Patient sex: M
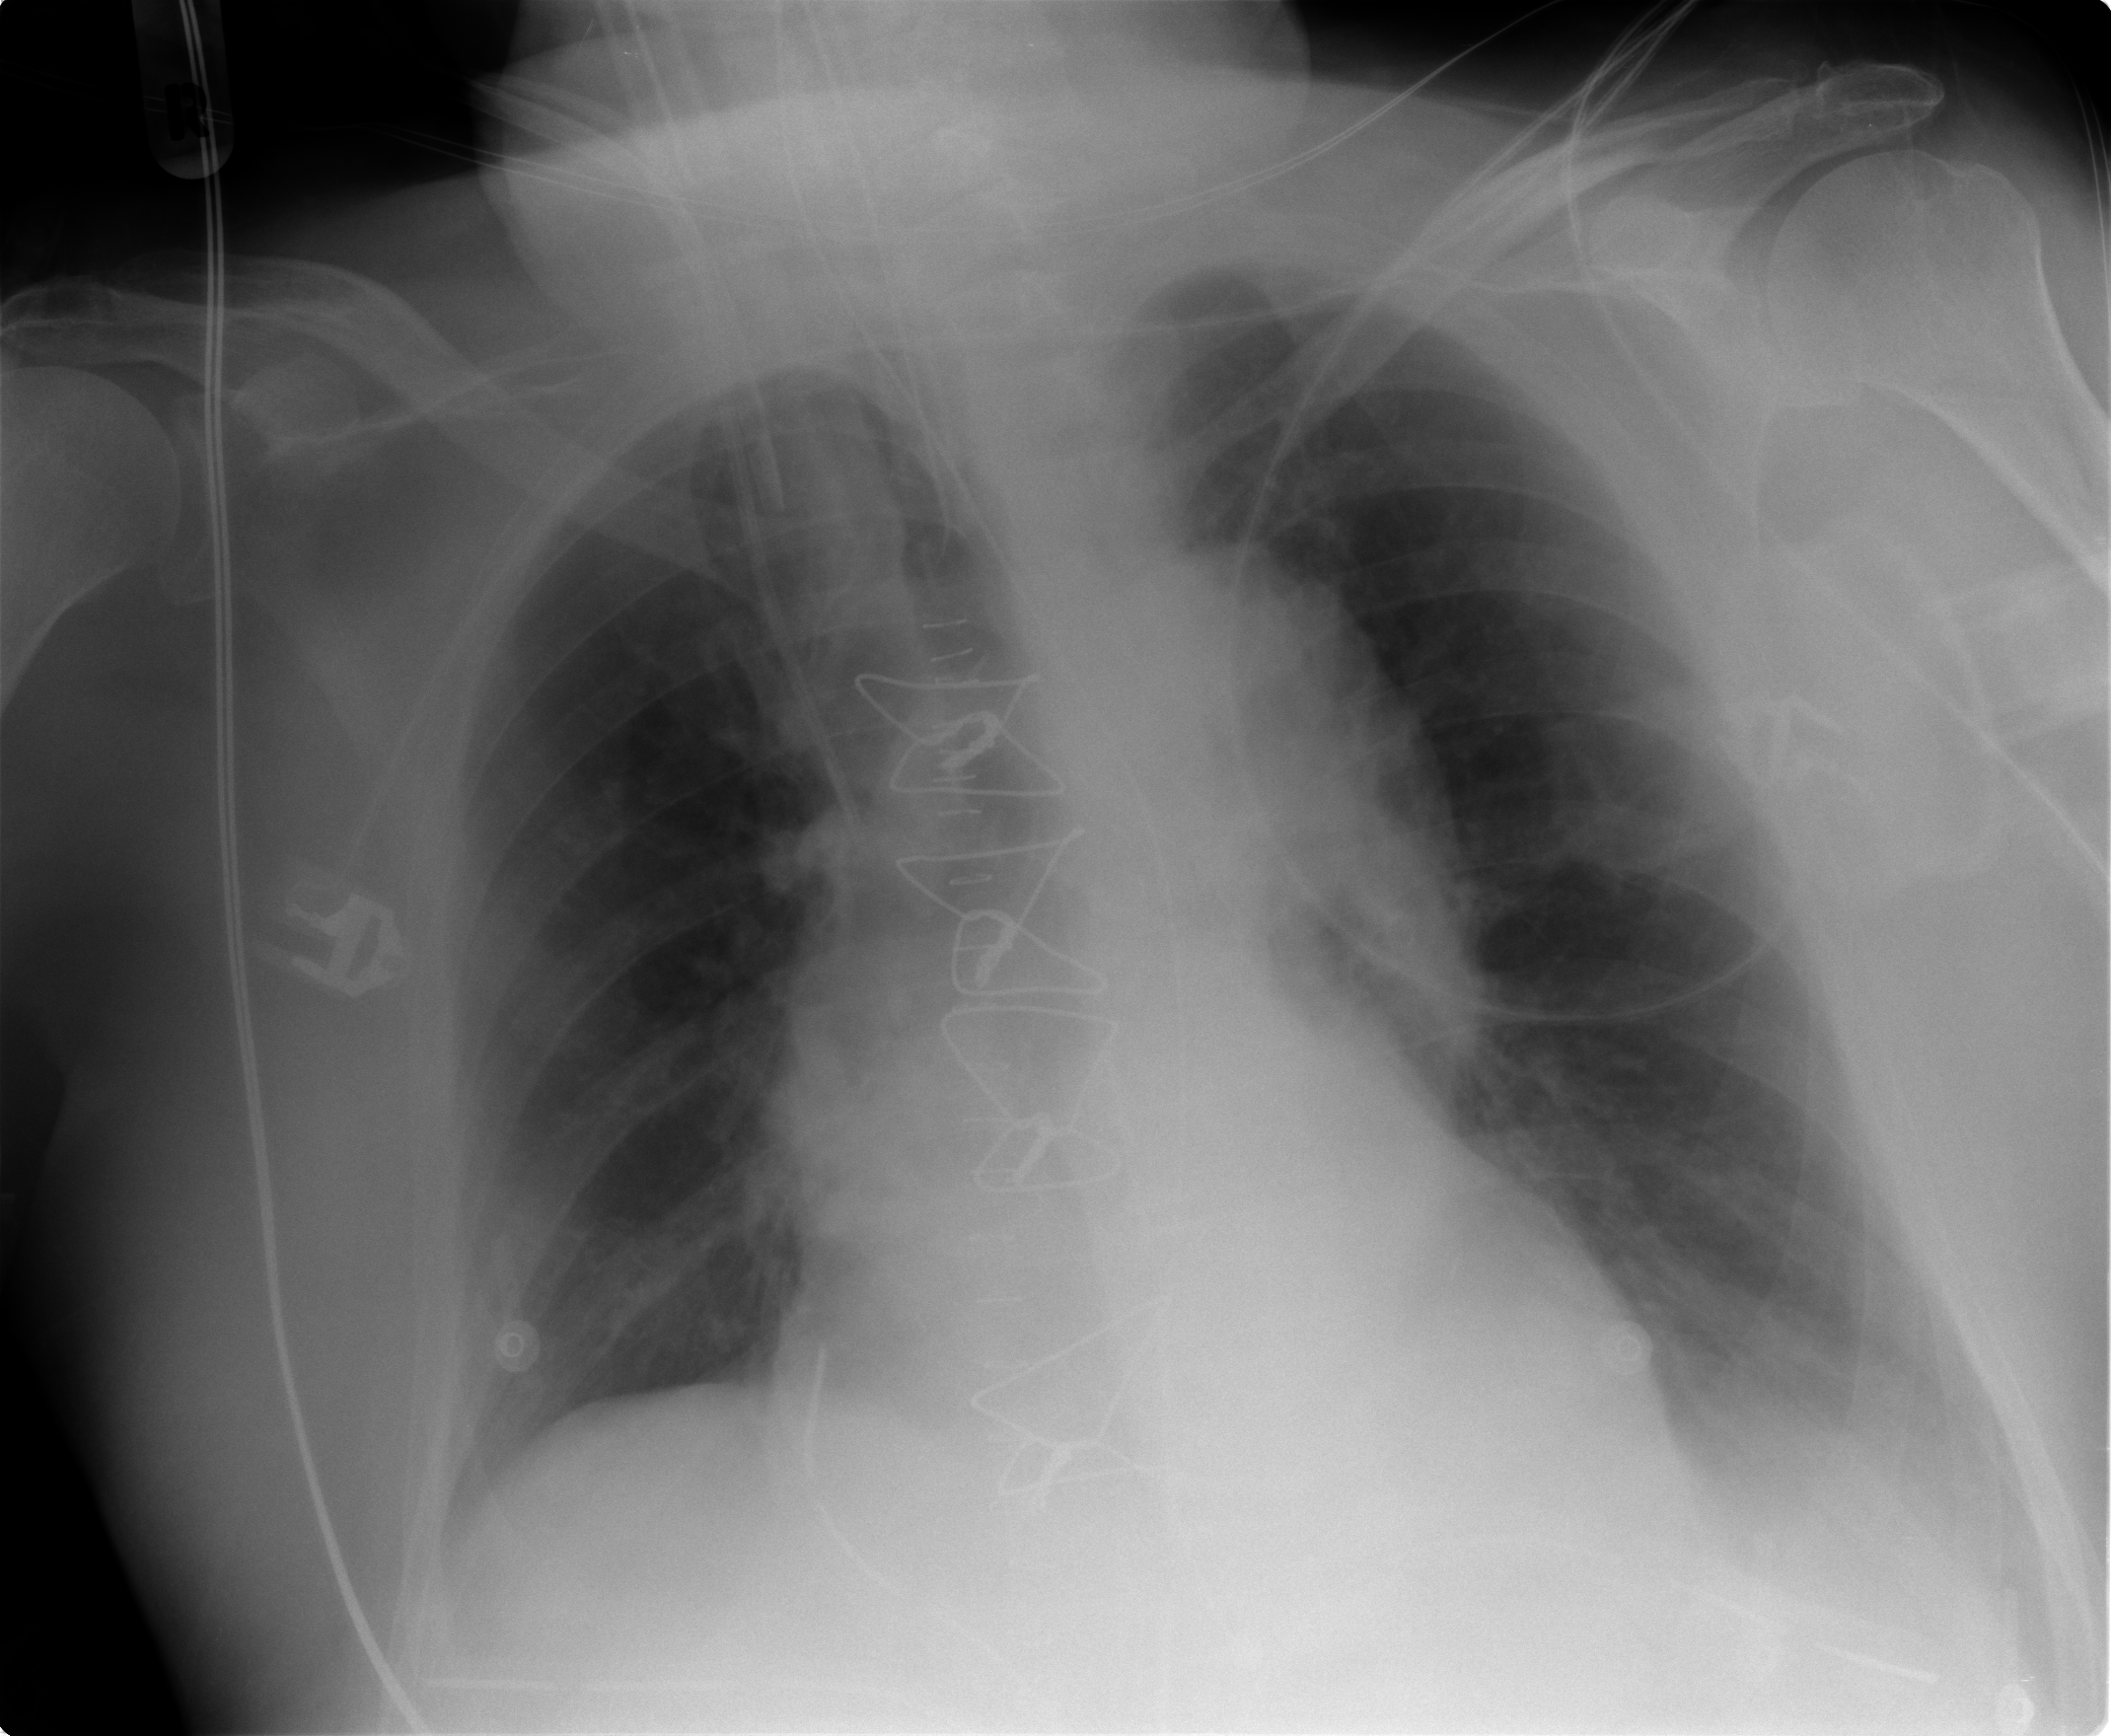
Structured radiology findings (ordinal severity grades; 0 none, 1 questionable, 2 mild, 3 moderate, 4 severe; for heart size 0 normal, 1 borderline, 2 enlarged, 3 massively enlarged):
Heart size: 0
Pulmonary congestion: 1
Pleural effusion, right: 0
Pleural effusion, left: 0
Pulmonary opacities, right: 0
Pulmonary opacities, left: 0
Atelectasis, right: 0
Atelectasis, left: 0